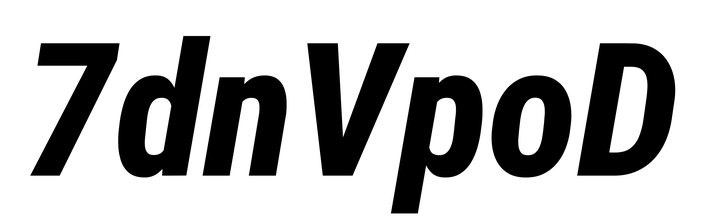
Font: Roboto-Italic_Condensed_ExtraBold_Italic